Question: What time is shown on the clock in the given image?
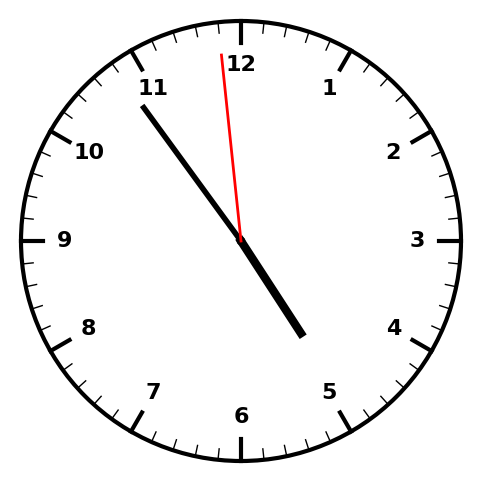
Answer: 04:53:59